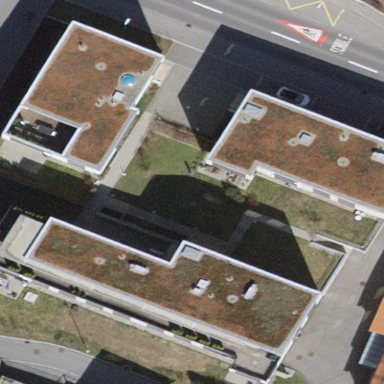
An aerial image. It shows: Apartment building with flat roof.